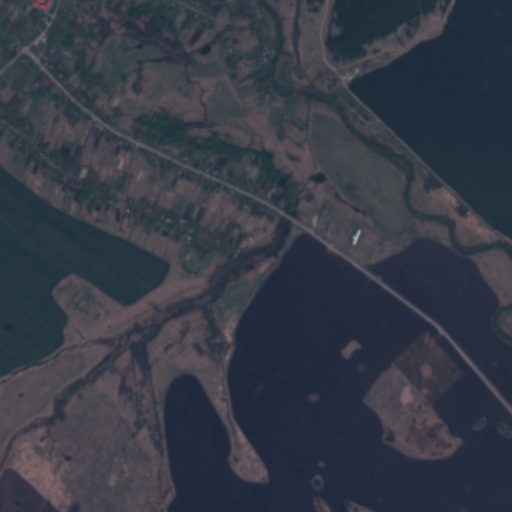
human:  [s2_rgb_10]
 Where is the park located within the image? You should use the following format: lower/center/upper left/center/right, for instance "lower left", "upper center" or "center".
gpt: The park is located in the upper left of the image.
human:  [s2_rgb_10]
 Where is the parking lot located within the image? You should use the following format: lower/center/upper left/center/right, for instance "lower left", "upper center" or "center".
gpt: The parking lot is located in the upper left of the image.
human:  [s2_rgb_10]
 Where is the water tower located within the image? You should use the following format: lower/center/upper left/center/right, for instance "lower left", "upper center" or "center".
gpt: The water tower is located in the upper left of the image.
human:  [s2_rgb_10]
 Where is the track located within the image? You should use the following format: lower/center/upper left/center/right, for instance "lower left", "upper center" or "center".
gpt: There is no track in the image.